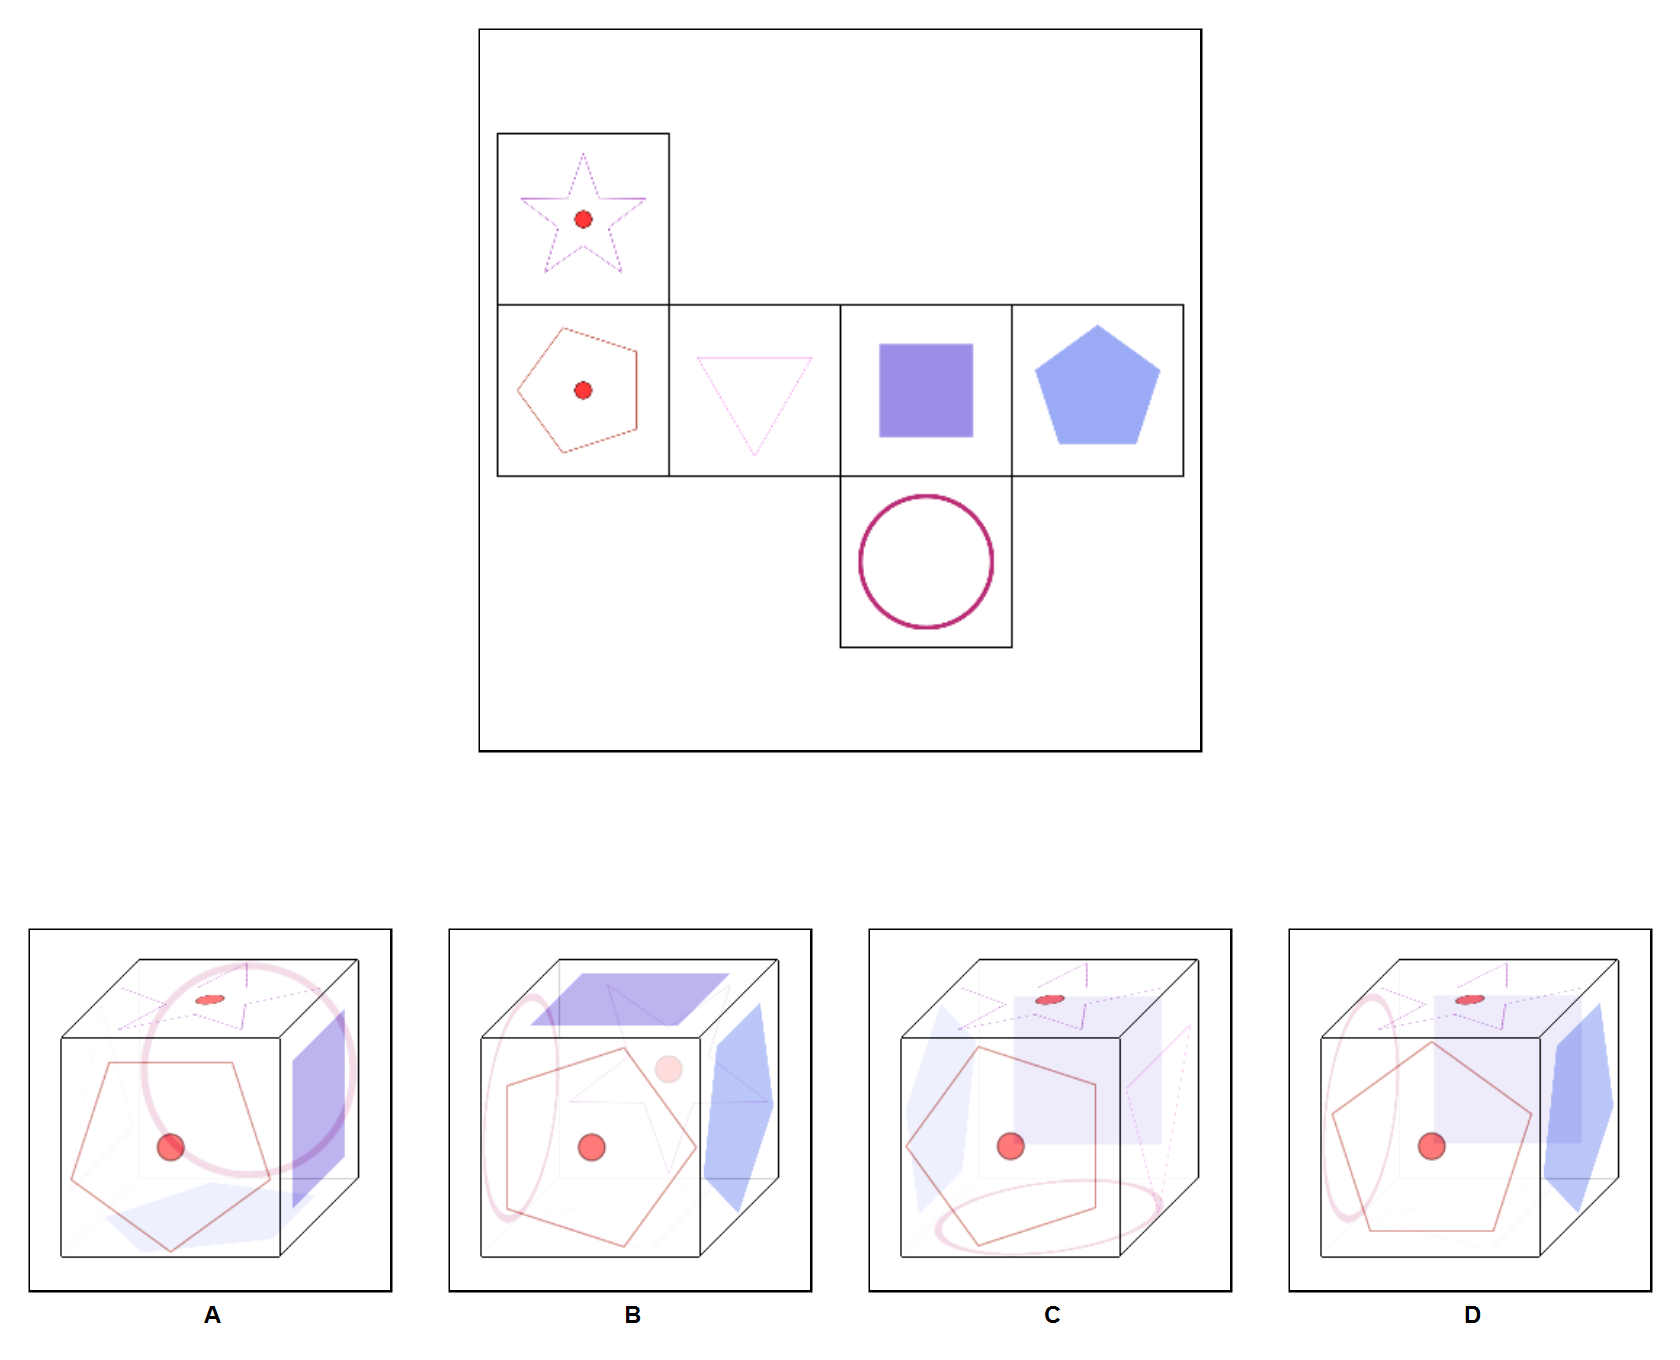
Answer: C